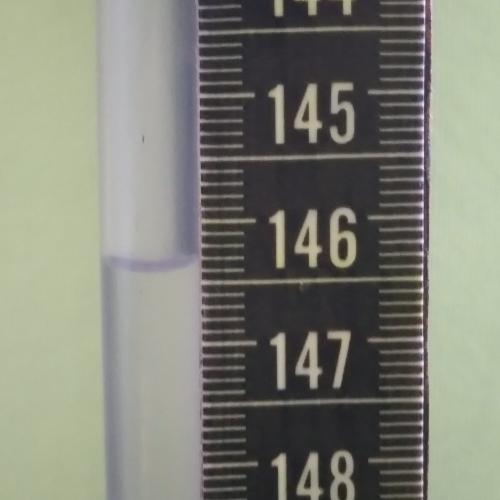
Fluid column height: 146.4 cm